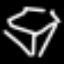
Label: diamond